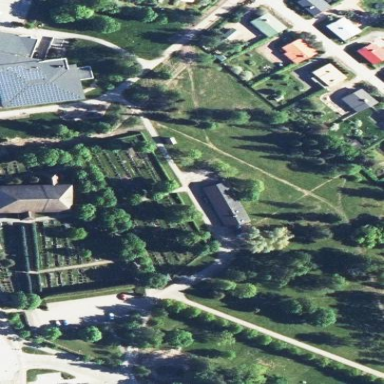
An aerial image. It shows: Lovely park for leisure and relaxation.